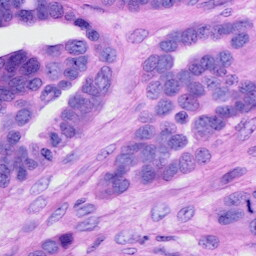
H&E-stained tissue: Ovarian